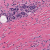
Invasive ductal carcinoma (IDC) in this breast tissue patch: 0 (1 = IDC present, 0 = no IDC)